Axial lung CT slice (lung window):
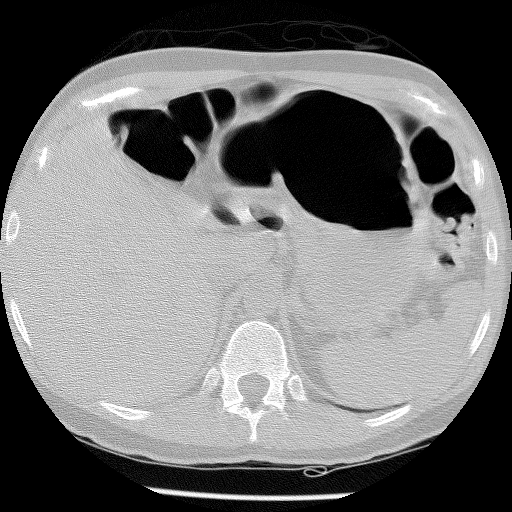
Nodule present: no